Question: Trying to make a simple number clicker control for BlackBerry 6/7, like this:

At heart it's just a text field and two buttons, with a Manager to space them out.
I know about the unsupported add-on TableManager, but it doesn't support column scans. And, the notion of using deeply-nested Managers I find... disturbing.
And, this will come up multiple times, so I wanted a simple, reusable component.
So, I built a simple Manager to contain these three components, even allowing you to provide your own textfield or buttons for stylistic reasons. The code is attached below. Obviously fancier than it needs to be but the work is all done in sublayout.
What actually happens is that the upper right of each of the 3 components appears in the correct place, but the 3 components are "shrink wrapped" to the minimum size needed to display their contents, ignoring the requested USE_ALL_WIDTH and USE_ALL_HEIGHT. This is probably a minor goofup, but how can I make these components actually USE ALL WIDTH and USE ALL HEIGHT? I have tried several variations on USE_ALL_* but not found the winning one yet. Of course any other improvements would also be welcome.
Thanks.
'''
package layout;
import net.rim.device.api.system.Display;
import net.rim.device.api.ui.Field;
import net.rim.device.api.ui.Manager;
import net.rim.device.api.ui.XYEdges;
import net.rim.device.api.ui.component.ButtonField;
import net.rim.device.api.ui.component.EditField;
/**
* XXX BROKEN DO NOT USE YET - layout fail, components get shrink-wrapped.
*
* NumberClicker Makes a layout with three components, like this:
* <pre>
* +-------------------+ +-------------------+
* | | | + |
* | 3 | |-------------------|
* | | |-------------------|
* | | | - |
* |-------------------| |-------------------|
* </pre>
* Note that by default, the buttons are set to increment and decrement the number in the textfield!
* @author Ian Darwin
*/
public class NumberClicker extends Manager {
private static final long SUBCOMPONENT_STYLE = Field.USE_ALL_HEIGHT | Field.USE_ALL_WIDTH;
private static final long MANAGER_STYLE = Field.FIELD_HCENTER | Field.FIELD_VCENTER;
final XYEdges MARGINS = new XYEdges(10,10,10,10);
EditField number = new EditField(SUBCOMPONENT_STYLE);
ButtonField plus = new ButtonField("+", SUBCOMPONENT_STYLE);
ButtonField minus = new ButtonField("-", SUBCOMPONENT_STYLE);
public NumberClicker() {
this(MANAGER_STYLE);
}
public NumberClicker(long style)
{
this(null, null, null, style);
}
/** Constructor allows you to provide your own three fields */
public NumberClicker(EditField number, ButtonField plus, ButtonField minus) {
this(number, plus, minus, MANAGER_STYLE);
}
/** Constructor allows you to provide your own three fields ANd override style.
* If any of the fields is null, the default value is used.
*/
public NumberClicker(EditField number, ButtonField plus, ButtonField minus, long style) {
super(style);
if (number != null) {
this.number = number;
} else {
this.number.setMargin(MARGINS); // set margins on our default, constructed above.
}
setValue(1);
add(this.number); // Nulls allowed, so must be careful to use "this." throughout this method.
if (plus != null) {
this.plus = plus;
} else {
this.plus.setMargin(MARGINS);
}
add(this.plus);
if (minus != null) {
this.minus = minus;
} else {
this.minus.setMargin(MARGINS);
}
add(this.minus);
this.plus.setRunnable(new Runnable() {
public void run() {
increment();
}
});
this.minus.setRunnable(new Runnable() {
public void run() {
decrement();
}
});
}
public void increment() {
number.setText(Integer.toString(Integer.parseInt(number.getText().trim()) + 1));
}
public void decrement() {
number.setText(Integer.toString(Integer.parseInt(number.getText().trim()) - 1));
}
/** Return the integer value of the clicker. Do not call if you are re-using this as a three-component layout manager! */
public int getValue() {
return Integer.parseInt(number.getText().trim());
}
public void setValue(int value) {
number.setText(Integer.toString(value));
}
/**
* Compute sizes and positions of subfields.
*
* Required by Manager
*/
public void sublayout(int width, int height) {
int layoutWidth = width;
int layoutHeight = Math.min(height, Display.getHeight()); // no scrolling here
System.err.println("Display:" + Display.getWidth() + "x" + Display.getHeight());
int halfX = layoutWidth / 2;
int halfY = layoutHeight / 2;
System.err.println("sublayout:" + width + "," + height + "; " + halfX + "," + halfY);
int numberWidth = halfX - number.getMarginLeft() - number.getMarginRight();
int numberHeight = layoutHeight - number.getMarginTop() - number.getMarginBottom();
layoutChild(number, numberWidth, numberHeight);
setPositionChild(number, 0 + number.getMarginLeft(), 0 + number.getMarginTop());
System.err.println(number + " " + numberWidth + "," + numberHeight + " " +number.getMarginLeft());
int plusWidth = halfX - plus.getMarginLeft() - plus.getMarginRight();
int plusHeight = halfY - plus.getMarginTop() - plus.getMarginBottom();
layoutChild(plus, plusWidth, plusHeight);
setPositionChild( plus, halfX + plus.getMarginLeft(), plus.getMarginTop());
int minusWidth = halfX - minus.getMarginLeft() - minus.getMarginRight();
int minusHeight = halfY - minus.getMarginTop() - minus.getMarginBottom();
layoutChild(minus, minusWidth, minusHeight);
// Use plus.getMarginHeight() for better alignment.
setPositionChild( minus, halfX + plus.getMarginLeft(), halfY + minus.getMarginTop() );
//setVirtualExtent(layoutWidth, height);
setExtent(layoutWidth, height);
}
public EditField getNumberField() {
return number;
}
public void setNumberField(EditField number) {
this.number = number;
}
public ButtonField getPlusField() {
return plus;
}
public void setPlusField(ButtonField plus) {
this.plus = plus;
}
public Field getMinusField() {
return minus;
}
public void setMinusField(ButtonField minus) {
this.minus = minus;
}
}
'''
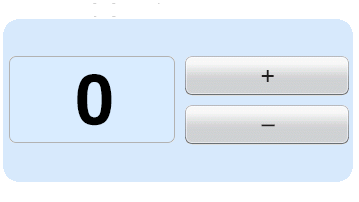
Answer: The closest thing to what you are trying to achieve is

Few notes:
1. EditField always use USE_ALL_WIDTH. It doesn't matter if you requested it or not. Therefore, if you want to limit its width you have override its layout() method. In my code snippet, its width is limited by the maximum chars allowed for this field's value (see CustomEditField).
2. ButtonField ignores USE_ALL_WIDTH and USE_ALL_HEIGHT. Its extent depends only on the text within the button. In order to achieve the effect of USE_ALL_WIDTH, you have to add horizontal padding to it.
3. Unfortunately, the padding trick won't work if you want to achieve the USE_ALL_HEIGHT effect. When you add vertical padding to a button, at some stage it will repeat its background vertically. If it is required, you will have to write a custom button field for it.
Also check <URL>.
Here is the code:
'''
import net.rim.device.api.ui.Font;
import net.rim.device.api.ui.FontMetrics;
import net.rim.device.api.ui.Manager;
import net.rim.device.api.ui.UiApplication;
import net.rim.device.api.ui.XYEdges;
import net.rim.device.api.ui.component.ButtonField;
import net.rim.device.api.ui.component.EditField;
import net.rim.device.api.ui.decor.Border;
import net.rim.device.api.ui.decor.BorderFactory;
import net.rim.device.api.ui.text.NumericTextFilter;
public class NumberClicker extends Manager {
private class CustomEditField extends EditField {
public int getPreferredWidth() {
FontMetrics fontMetrics = new FontMetrics();
getFont().getMetrics(fontMetrics);
return getMaxSize()*fontMetrics.getMaxCharWidth();
};
public int getPreferredHeight() {
// forcing the field to be single lined
return getFont().getHeight();
}
protected void layout(int width, int height) {
super.layout(
Math.min(width, getPreferredWidth()),
Math.min(height, getPreferredHeight())
);
}
}
final XYEdges MARGINS = new XYEdges(2,2,2,2);
EditField _number;
Manager _numberManager;
ButtonField _plus;
ButtonField _minus;
public NumberClicker() {
super(0);
Font font = getFont();
font = font.derive(Font.BOLD, font.getHeight() + 10);
_number = new CustomEditField();
_number.setFilter(new NumericTextFilter());
_number.setMaxSize(1);
_number.setFont(font);
setValue(1);
_numberManager = new Manager(0) {
protected void sublayout(int width, int height) {
layoutChild(_number, width, height);
setPositionChild(_number,
Math.max(0, (width - _number.getWidth())/2),
Math.max(0, (height - _number.getHeight())/2)
);
setExtent(width, height);
}
};
_numberManager.setBorder(BorderFactory.createRoundedBorder(new XYEdges()));
_numberManager.setMargin(MARGINS);
_numberManager.add(_number);
add(_numberManager);
_plus = new ButtonField("+", 0);
_plus.setMargin(MARGINS);
add(_plus);
_minus = new ButtonField("-");
_minus.setMargin(MARGINS);
add(_minus);
_plus.setRunnable(new Runnable() {
public void run() {
increment();
}
});
_minus.setRunnable(new Runnable() {
public void run() {
decrement();
}
});
}
private void increment() {
synchronized (UiApplication.getEventLock()) { //probably not needed here. overkill.
_number.setText(Integer.toString(Integer.parseInt(_number.getText().trim()) + 1));
}
}
private void decrement() {
if (Integer.parseInt(_number.getText()) <= 0) {
return;
}
synchronized (UiApplication.getEventLock()) { //probably not needed here. overkill.
_number.setText(Integer.toString(Integer.parseInt(_number.getText().trim()) - 1));
}
}
public void setValue(int value) {
if (value < 0) {
return;
}
synchronized (UiApplication.getEventLock()) { // MUST. can be called from non UI thread.
_number.setText(Integer.toString(value));
}
}
/**
* Compute sizes and positions of subfields.
*/
public void sublayout(int width, int height) {
int heightUsed = 0;
int halfX = width / 2;
Border border = _plus.getBorder();
int plusWidth = halfX - _plus.getMarginLeft() - _plus.getMarginRight();
int plusHeight = height - _plus.getMarginTop() - _plus.getMarginBottom();
// calculate horizontal padding so the button will look like USE_ALL_WIDTH
int plusHPadding = (Math.max(0, plusWidth - _plus.getPreferredWidth() - border.getLeft() - border.getRight()))/2;
_plus.setPadding(0, plusHPadding, 0, plusHPadding);
layoutChild(_plus, plusWidth, plusHeight);
setPositionChild( _plus, halfX + _plus.getMarginLeft(), _plus.getMarginTop());
heightUsed += _plus.getHeight() + _plus.getMarginTop() + _plus.getMarginBottom();
border = _minus.getBorder();
int minusWidth = halfX - _minus.getMarginLeft() - _minus.getMarginRight();
int minusHeight = height - _plus.getHeight() - _minus.getMarginTop() - _minus.getMarginBottom();
// calculate horizontal padding so the button will look like USE_ALL_WIDTH
int minusHPadding = (Math.max(0, minusWidth - _minus.getPreferredWidth() - border.getLeft() - border.getRight()))/2;
_minus.setPadding(0, minusHPadding, 0, minusHPadding);
layoutChild(_minus, minusWidth, minusHeight);
setPositionChild( _minus, halfX + _plus.getMarginLeft(), heightUsed + _minus.getMarginTop());
heightUsed += _minus.getHeight() + _minus.getMarginTop() + _minus.getMarginBottom();
int numberWidth = halfX - _numberManager.getMarginLeft() - _numberManager.getMarginRight();
int numberHeight = heightUsed - _numberManager.getMarginTop() - _numberManager.getMarginBottom();
layoutChild(_numberManager, numberWidth, numberHeight);
setPositionChild(_numberManager, _numberManager.getMarginLeft(), _numberManager.getMarginTop());
setExtent(width, heightUsed);
}
}
'''